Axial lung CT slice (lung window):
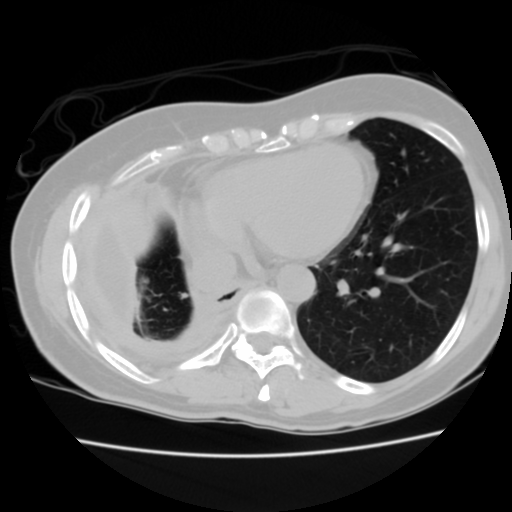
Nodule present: no